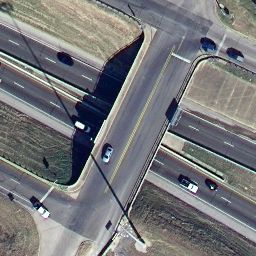
Label: overpass